Aerial crown-view tile of a tropical tree (Barro Colorado Island, Panama), acquired 20241014:
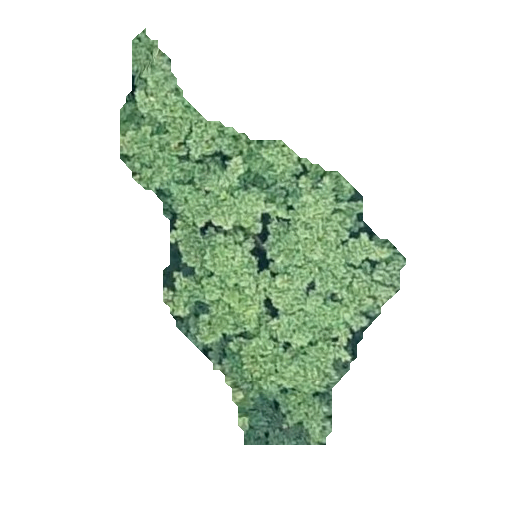
Species: Ficus obtusifolia
GBIF accepted scientific name: Ficus obtusifolia
Crown area: 90.897 m²